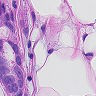
Metastatic tissue present: yes